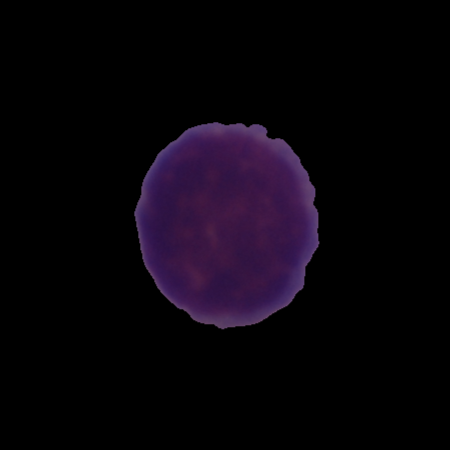
Label: healthy